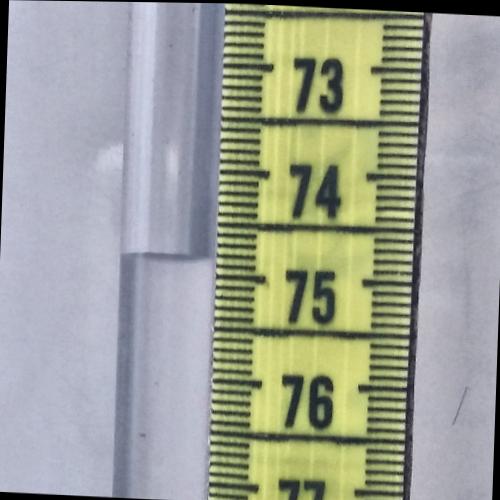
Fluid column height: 74.8 cm